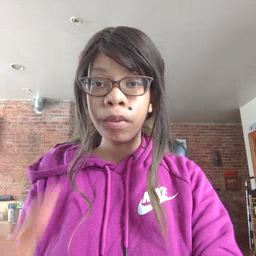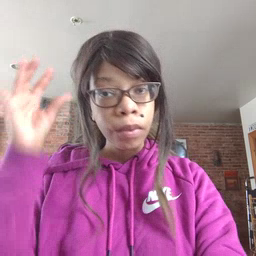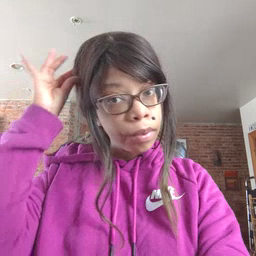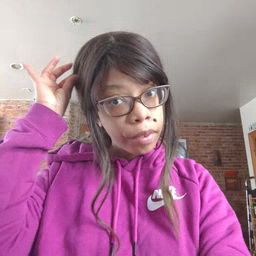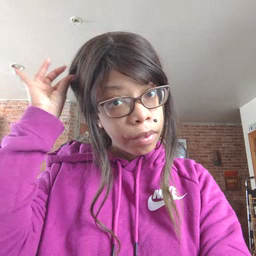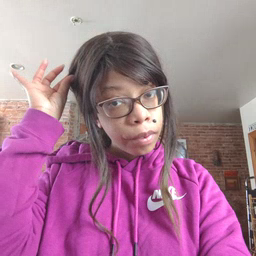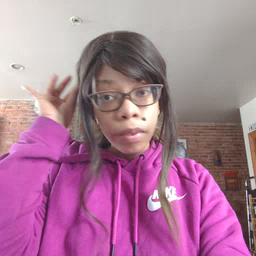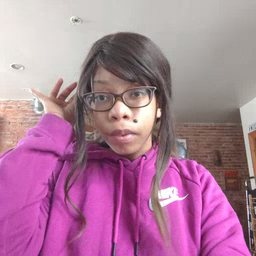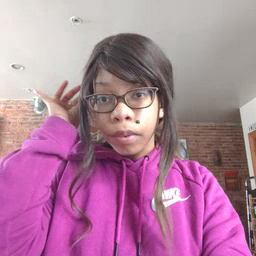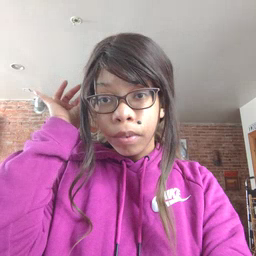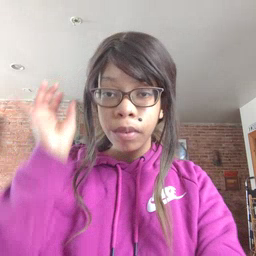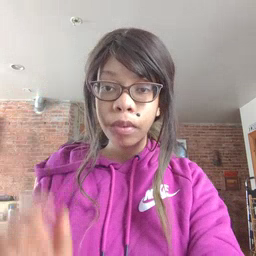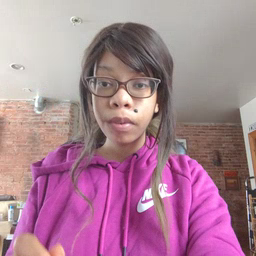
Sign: hair